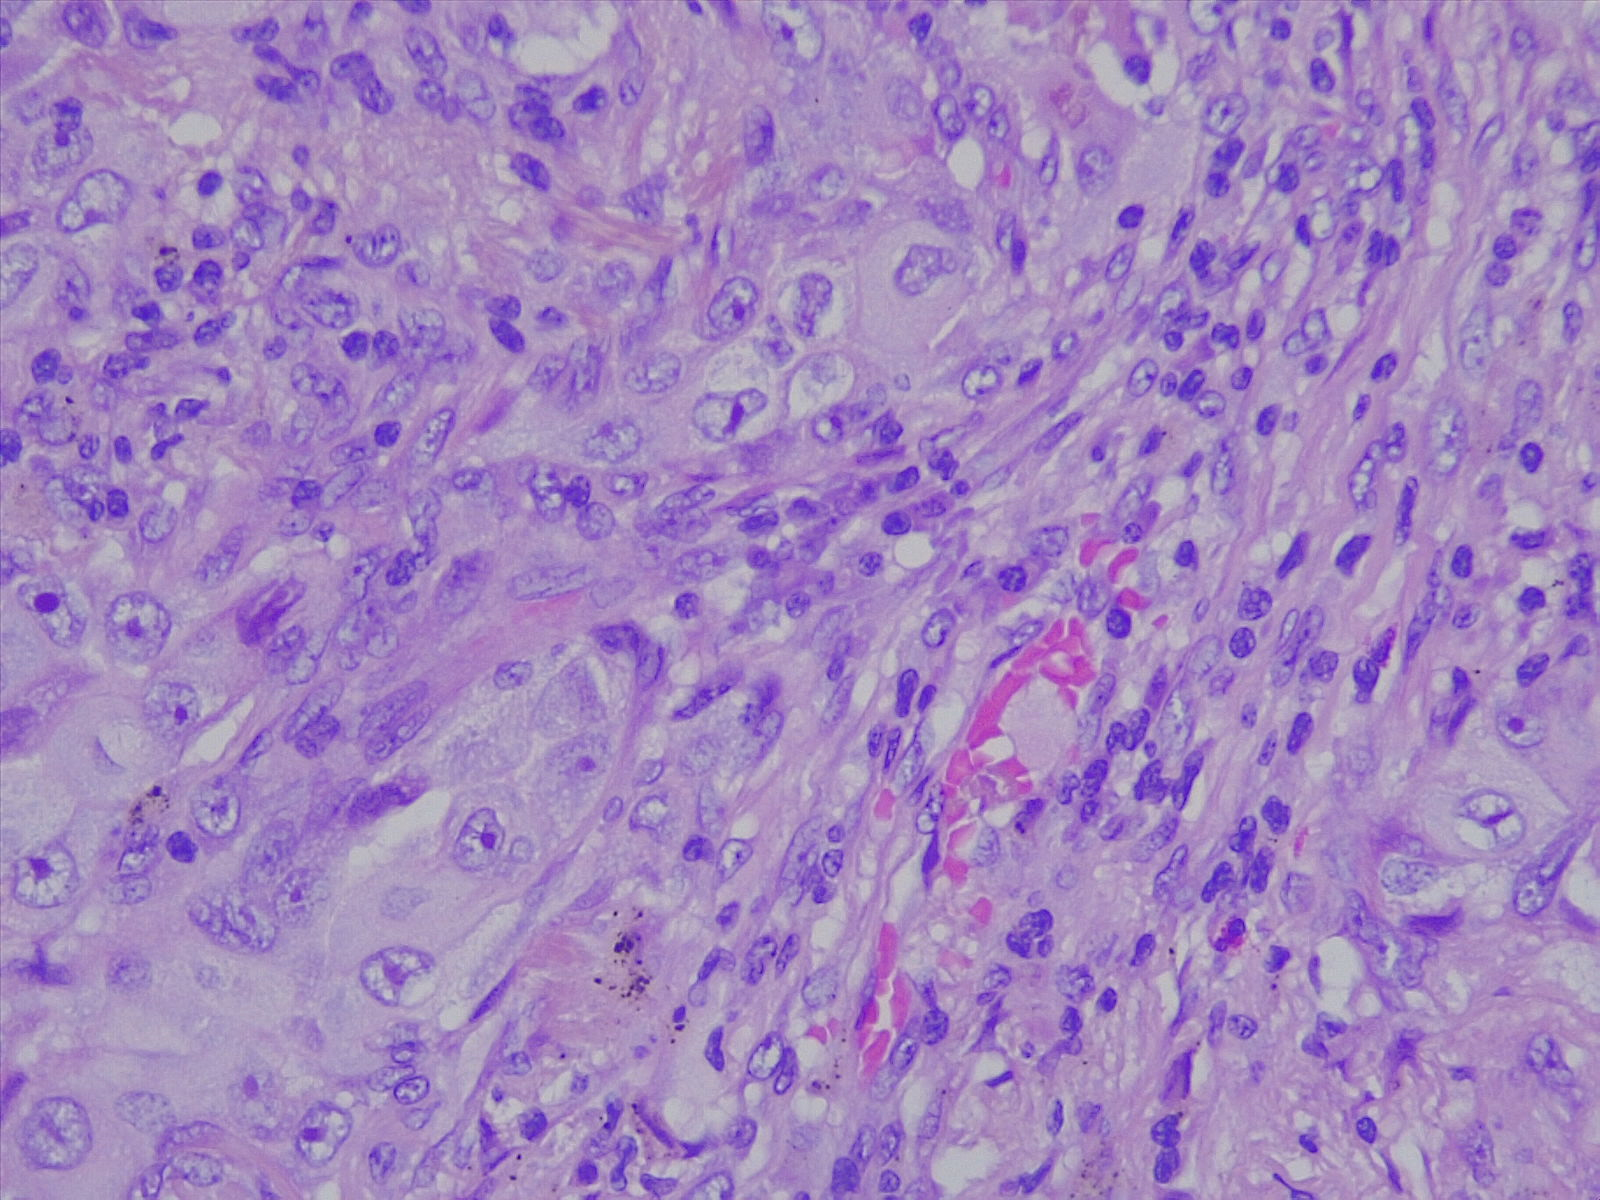
Label: lung adenocarcinoma, moderately differentiated